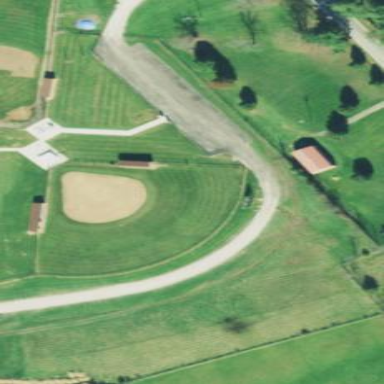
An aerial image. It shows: Baseball pitch for leisure land.